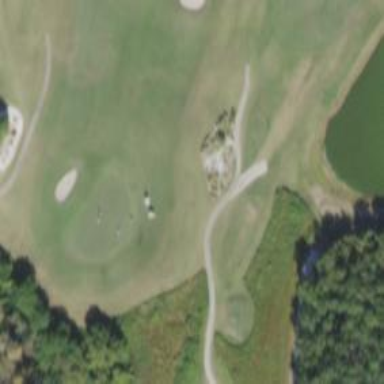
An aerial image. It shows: Path designated for golf carts.